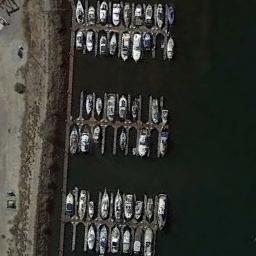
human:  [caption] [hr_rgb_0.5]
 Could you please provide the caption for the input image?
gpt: There are many ships moored next to the harbor next to the bare land .

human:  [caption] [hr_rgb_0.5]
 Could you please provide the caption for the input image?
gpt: A lot of ships are in the harbor .

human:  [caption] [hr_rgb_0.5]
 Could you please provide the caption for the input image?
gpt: There are few stops in the harbor .

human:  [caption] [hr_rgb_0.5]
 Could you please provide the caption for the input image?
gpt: The harbor has lots of neatly docked boats and the color of the waters is dark green .

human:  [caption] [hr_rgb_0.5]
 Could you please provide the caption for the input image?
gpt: There are some boats docked at the harbor .